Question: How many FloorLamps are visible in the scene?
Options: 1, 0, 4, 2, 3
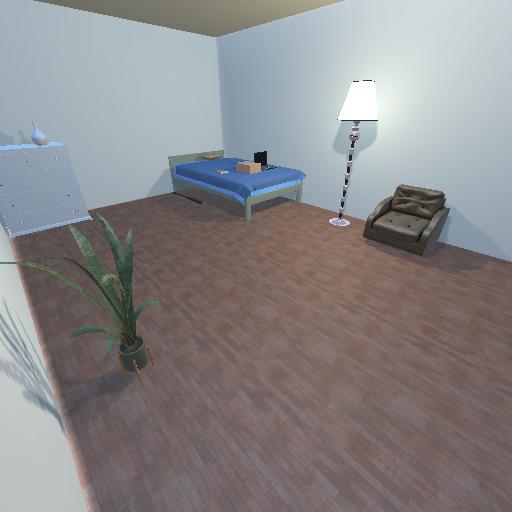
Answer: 1